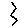
Label: zigzag